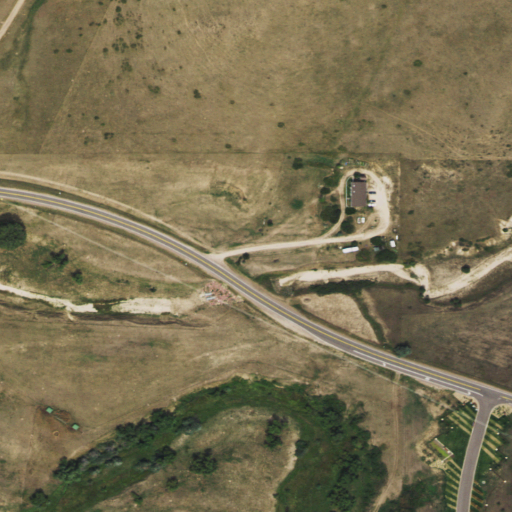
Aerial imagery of valley in Colorado named Moonshine Gulch containing grassland, open development, herbaceous wetlands, and shrub